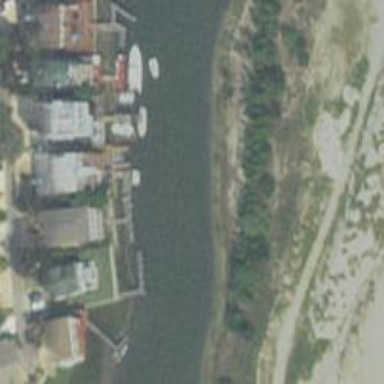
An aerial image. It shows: Man-made pier.